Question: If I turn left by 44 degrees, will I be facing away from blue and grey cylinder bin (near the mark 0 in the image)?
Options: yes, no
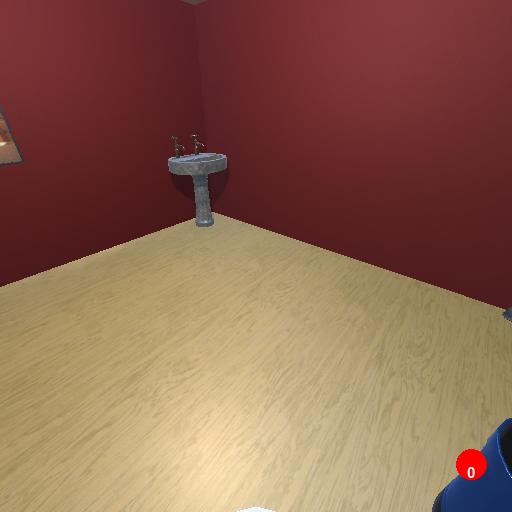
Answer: yes